Question: I want to spawn sprites in random spots of the view. Then I want each sprite to move towards the center of the screen and out the other side.
Anyone have a solution? I'm not sure how to accomplish this.
Here's my code:

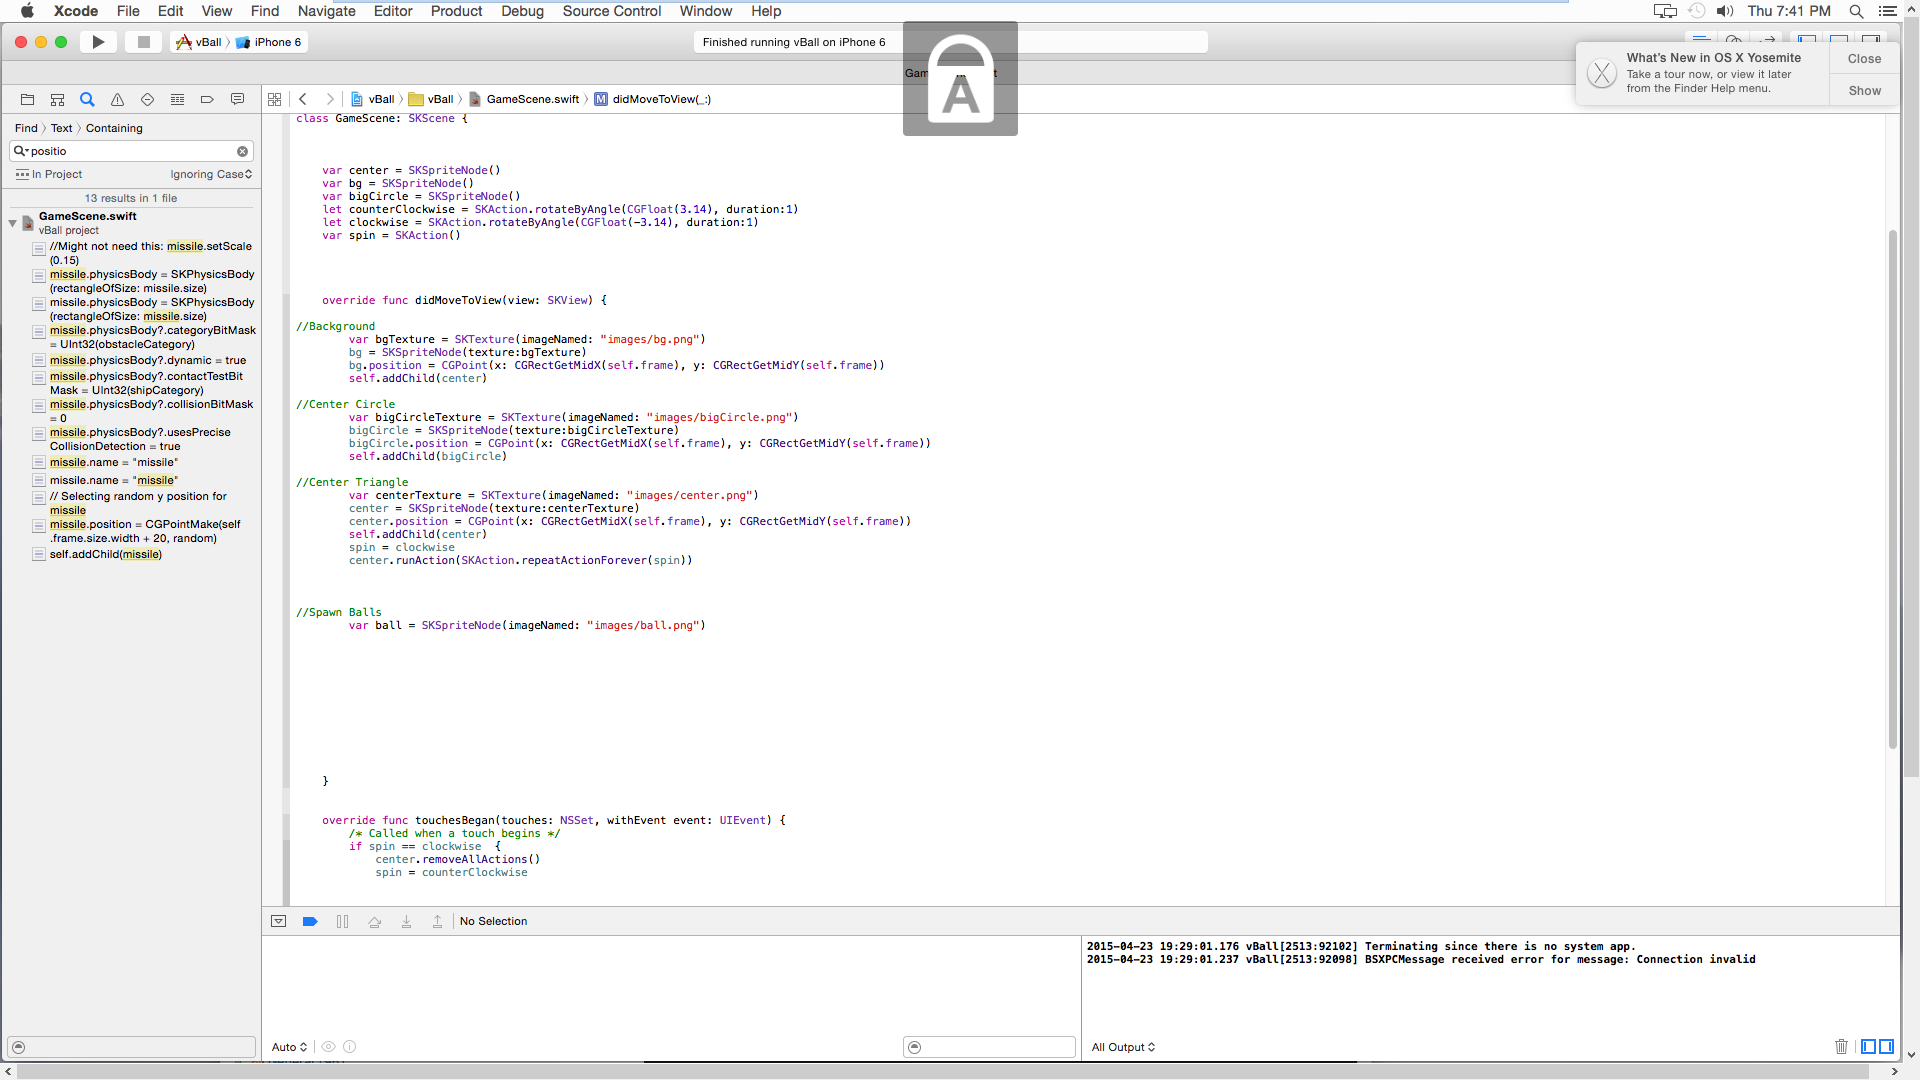
Answer: I didn't realize it was as simple as spawning the sprites at a certain point, and then telling them to move to another point. I've learned so much in the two days since I asked this question.